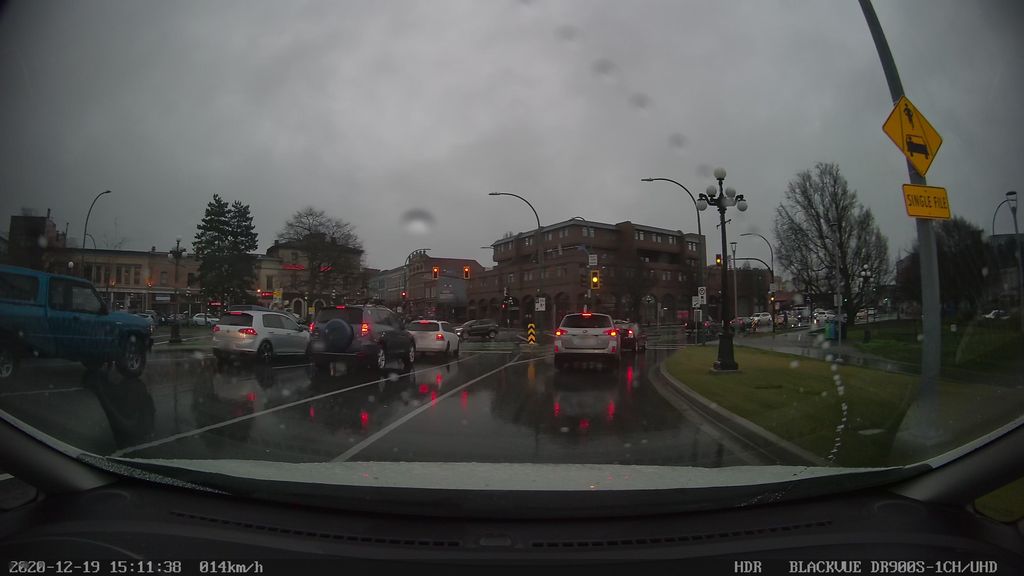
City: victoria